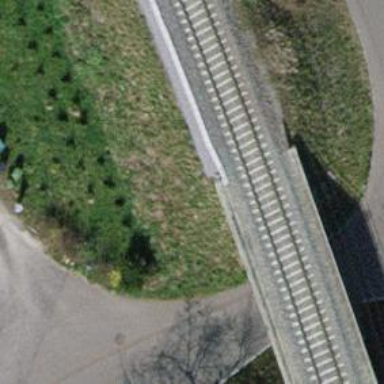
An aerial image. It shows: Bridge with single railway track electrified by contact line.